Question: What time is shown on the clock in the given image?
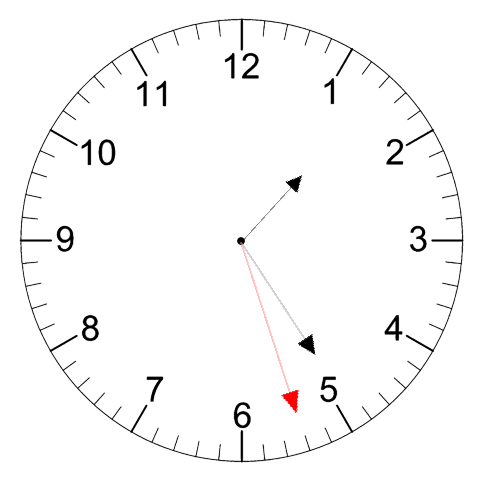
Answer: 01:24:27